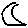
Label: moon